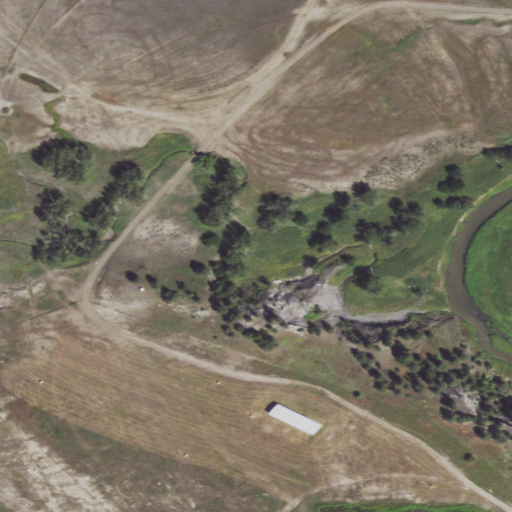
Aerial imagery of valley in Wyoming named Christofferson Dam containing grassland, shrub, and evergreen forest